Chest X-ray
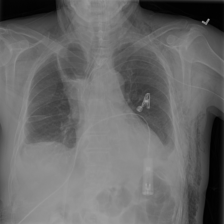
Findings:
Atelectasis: negative
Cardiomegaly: negative
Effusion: positive
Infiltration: negative
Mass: negative
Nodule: negative
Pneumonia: negative
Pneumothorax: negative
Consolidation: negative
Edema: negative
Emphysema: positive
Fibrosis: negative
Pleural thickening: negative
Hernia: negative